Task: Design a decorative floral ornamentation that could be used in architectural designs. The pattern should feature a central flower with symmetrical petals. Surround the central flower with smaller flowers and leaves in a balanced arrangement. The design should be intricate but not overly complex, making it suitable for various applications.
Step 1073:
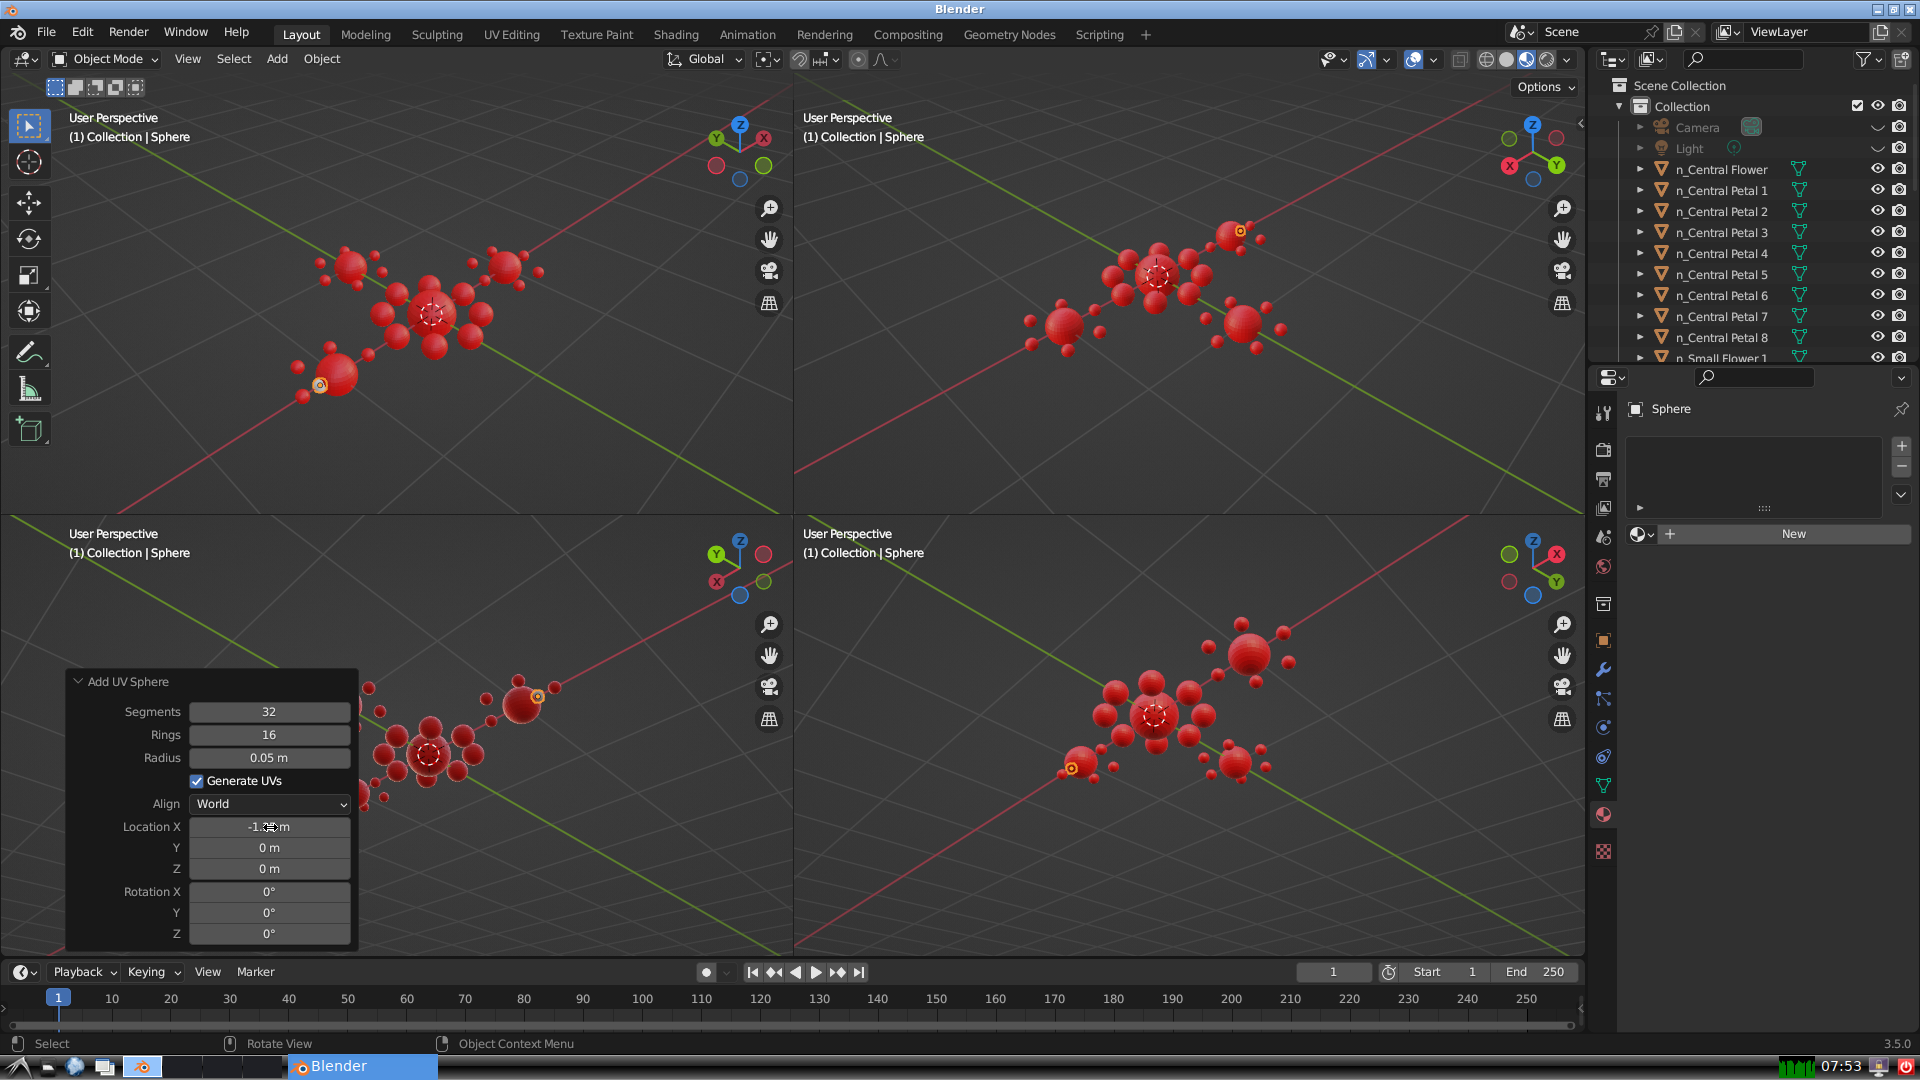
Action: {"mouse_move": [270, 849]}